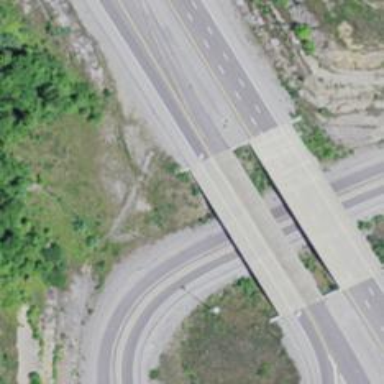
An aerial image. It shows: Expressway.